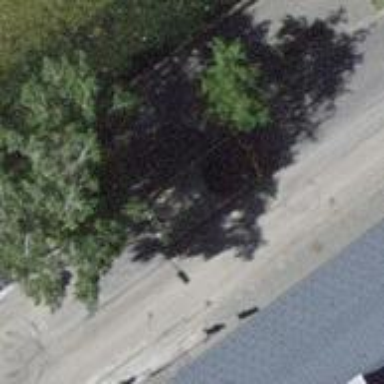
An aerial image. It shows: Brown bench in the vicinity.